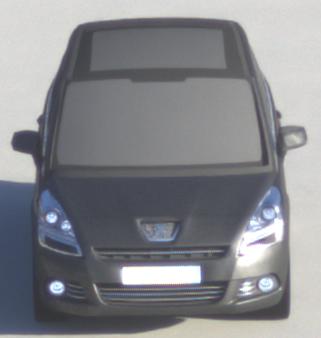
Make: Peugeot
Model: 5008 120 VTi
Detailed model: 5008 (I) Van
Model produced from: 2009/10
Model produced until: 2011/07
Doors: 5
Color: gray
Road condition: dry road
Daytime: sunrise or sunset
Contrast: medium contrast